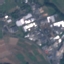
Land use / land cover class: Industrial